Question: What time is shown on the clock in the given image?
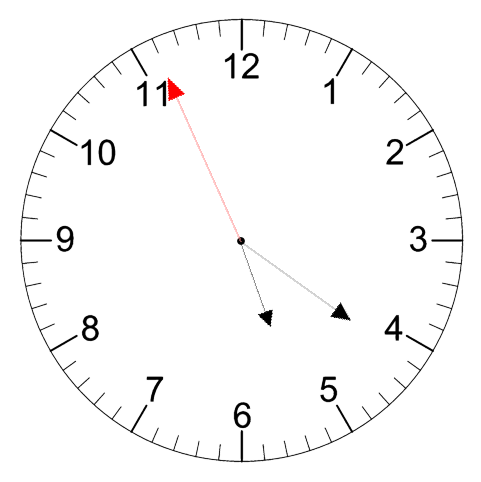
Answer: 05:20:56